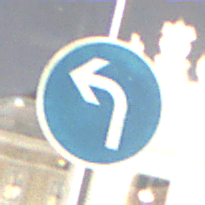
Verkehrszeichen: VorgeschriebeneFahrtrichtungLinks
Umgebung: Outdoor, Urban
Tageszeit: Night
Wetter: PartlyCloudy
Licht: Artificial
Jahreszeit: NotSpecified
Kontrast: HighContrast